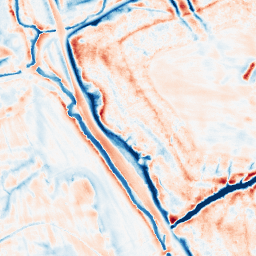
Category: edge_preserving
Decomposition family: bilateral
Decomposition parameters: d: 21
sigma_color: 50
sigma_space: 100
Upsampling method: regularized
Upsampling parameters: scale: 4
lambda_reg: 0.001
Upsampling scale: 4